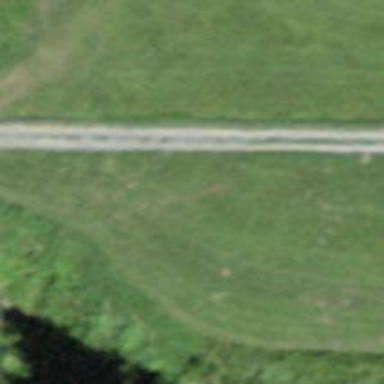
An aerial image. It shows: Path for golf carts.